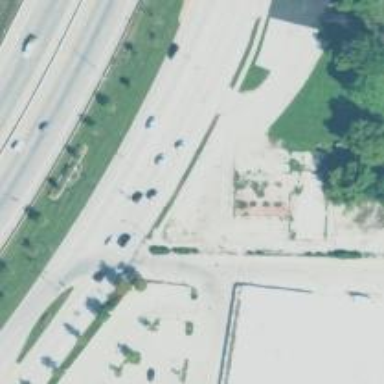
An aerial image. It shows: Secondary road with separate sidewalk.